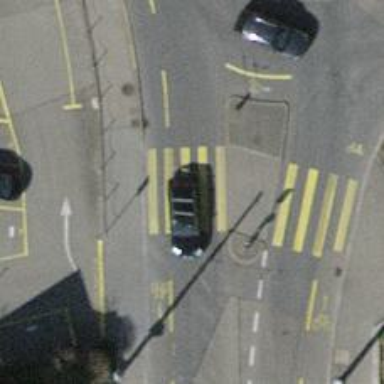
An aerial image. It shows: Uncontrolled zebra crossing with notable zebra markings.